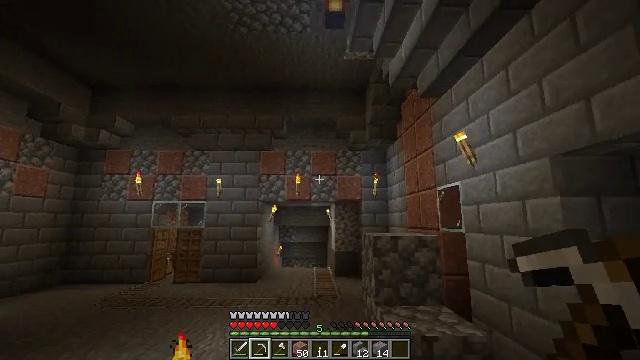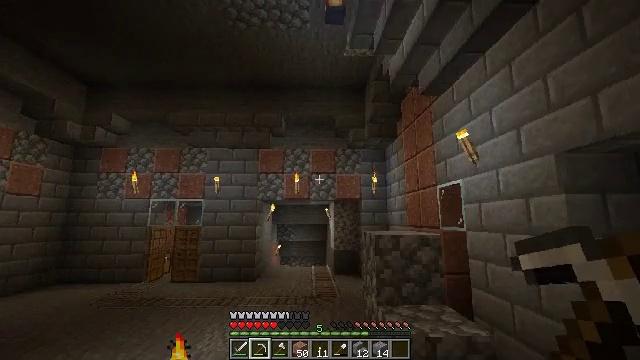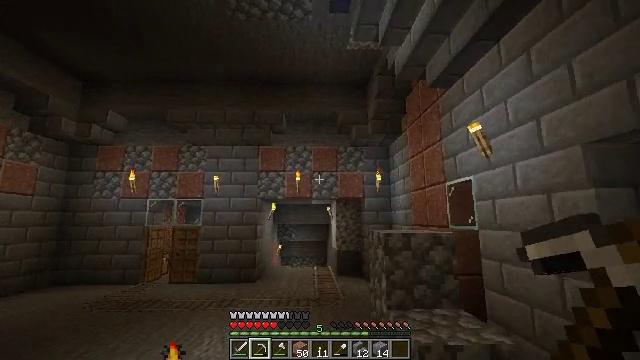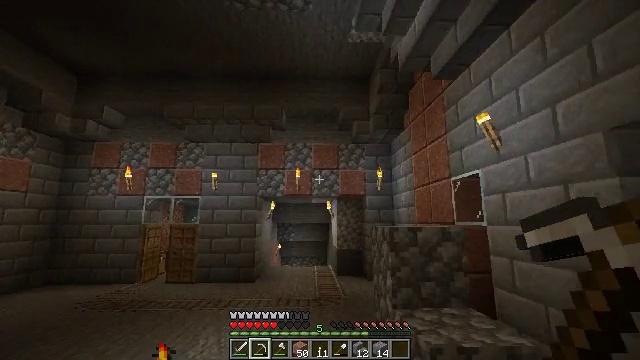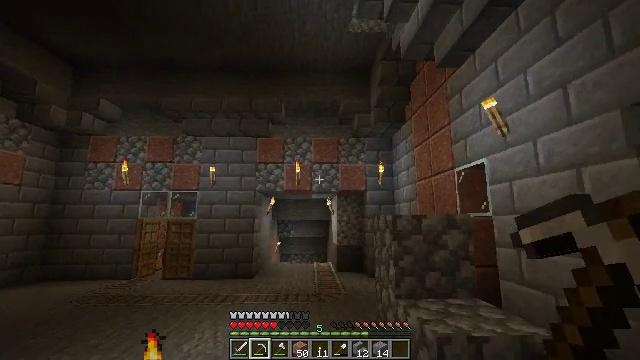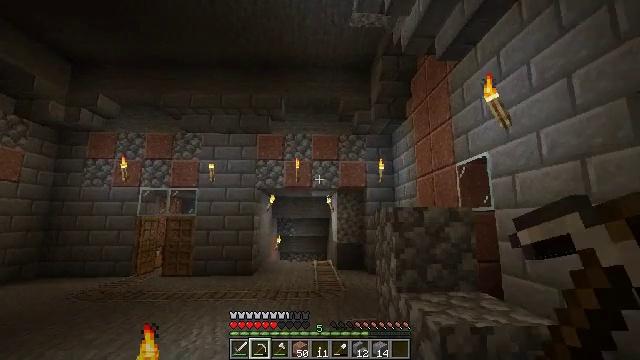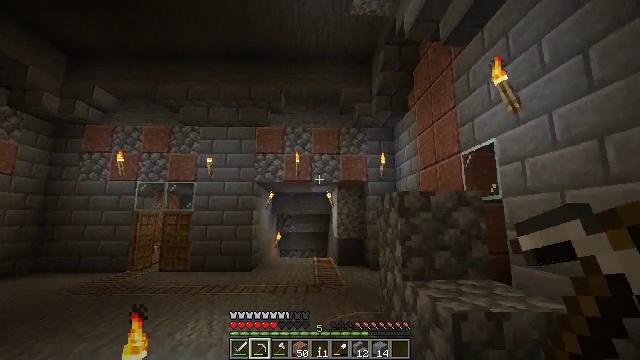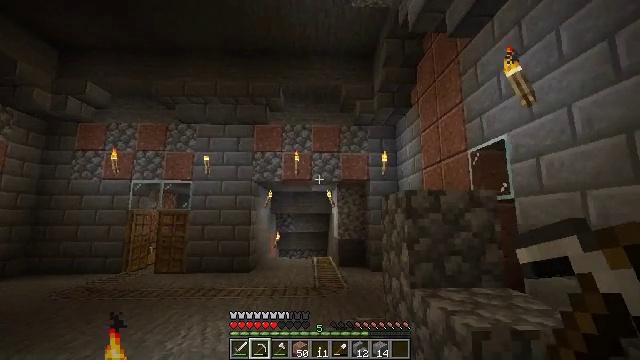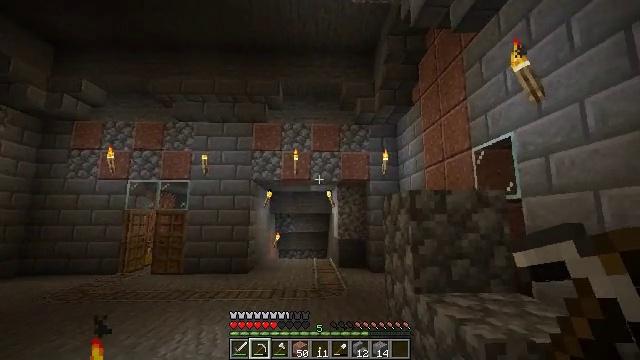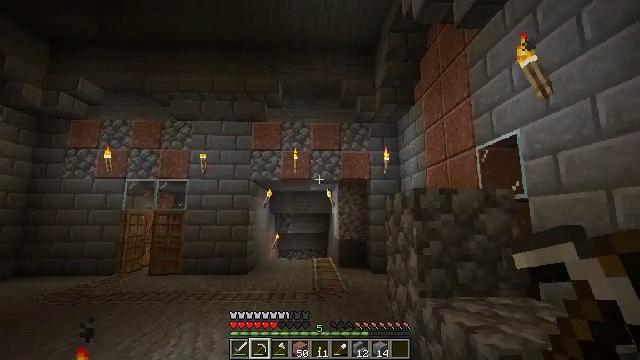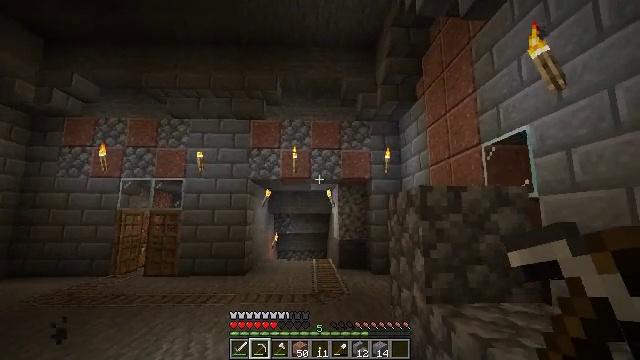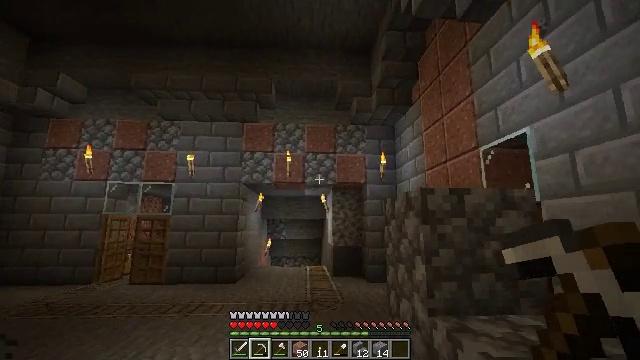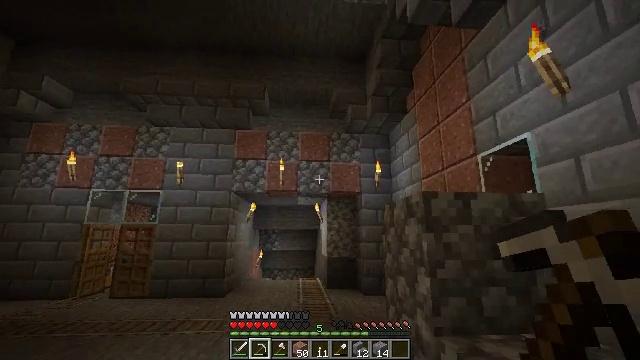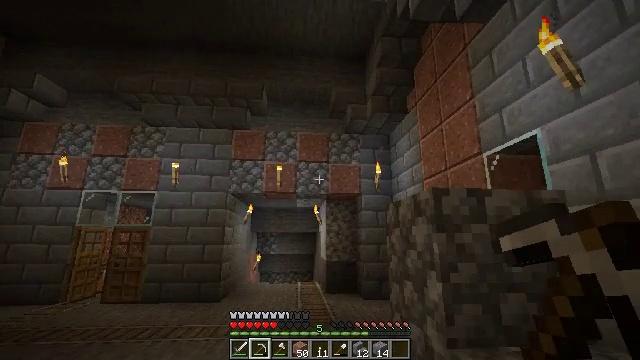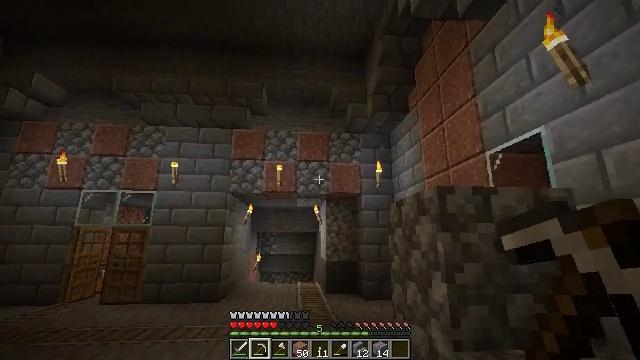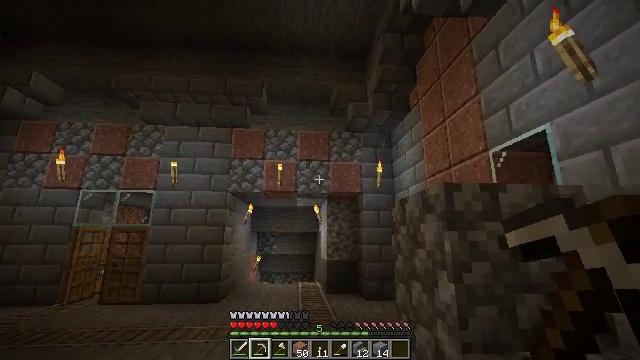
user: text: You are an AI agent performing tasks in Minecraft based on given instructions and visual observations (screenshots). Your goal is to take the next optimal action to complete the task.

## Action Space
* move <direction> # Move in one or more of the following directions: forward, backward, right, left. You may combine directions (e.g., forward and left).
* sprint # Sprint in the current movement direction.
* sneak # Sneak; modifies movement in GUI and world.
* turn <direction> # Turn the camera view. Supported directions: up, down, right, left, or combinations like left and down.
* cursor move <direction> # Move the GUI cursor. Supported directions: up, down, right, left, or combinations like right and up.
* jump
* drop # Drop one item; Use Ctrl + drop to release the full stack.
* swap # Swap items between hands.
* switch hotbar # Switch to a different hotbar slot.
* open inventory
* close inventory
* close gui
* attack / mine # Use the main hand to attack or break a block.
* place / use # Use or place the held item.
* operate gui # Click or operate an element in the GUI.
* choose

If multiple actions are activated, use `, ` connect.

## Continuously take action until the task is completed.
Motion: motion action
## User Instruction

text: Attack the polished granite to obtain it.
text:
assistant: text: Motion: move forward
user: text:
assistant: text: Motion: move forward
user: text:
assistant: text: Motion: move forward
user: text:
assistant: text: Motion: move forward
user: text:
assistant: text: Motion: move forward
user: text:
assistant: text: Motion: move forward
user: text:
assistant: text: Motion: move forward
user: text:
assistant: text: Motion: move forward
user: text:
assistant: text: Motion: no_op
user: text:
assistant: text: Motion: move forward
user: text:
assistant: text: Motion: move forward, turn right and up
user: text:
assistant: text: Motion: move forward, turn right and up
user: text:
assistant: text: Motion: no_op
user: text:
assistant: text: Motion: no_op
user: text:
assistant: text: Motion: no_op
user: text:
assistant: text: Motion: no_op
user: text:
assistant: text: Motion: no_op
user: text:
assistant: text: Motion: no_op
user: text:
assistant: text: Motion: no_op
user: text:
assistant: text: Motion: move back
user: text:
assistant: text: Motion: move back
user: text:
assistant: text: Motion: move back
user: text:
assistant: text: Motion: move back
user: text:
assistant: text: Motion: move back
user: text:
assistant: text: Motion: move back
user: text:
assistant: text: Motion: move back
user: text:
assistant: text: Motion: move back, turn down
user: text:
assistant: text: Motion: move back
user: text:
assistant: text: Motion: move back
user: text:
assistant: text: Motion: move back